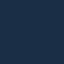
Land use / land cover: SeaLake